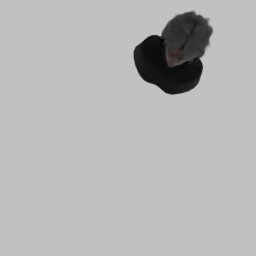
Label: people